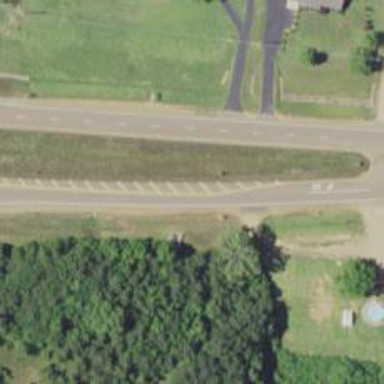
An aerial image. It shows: Secondary road with asphalt surface.